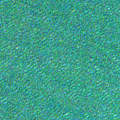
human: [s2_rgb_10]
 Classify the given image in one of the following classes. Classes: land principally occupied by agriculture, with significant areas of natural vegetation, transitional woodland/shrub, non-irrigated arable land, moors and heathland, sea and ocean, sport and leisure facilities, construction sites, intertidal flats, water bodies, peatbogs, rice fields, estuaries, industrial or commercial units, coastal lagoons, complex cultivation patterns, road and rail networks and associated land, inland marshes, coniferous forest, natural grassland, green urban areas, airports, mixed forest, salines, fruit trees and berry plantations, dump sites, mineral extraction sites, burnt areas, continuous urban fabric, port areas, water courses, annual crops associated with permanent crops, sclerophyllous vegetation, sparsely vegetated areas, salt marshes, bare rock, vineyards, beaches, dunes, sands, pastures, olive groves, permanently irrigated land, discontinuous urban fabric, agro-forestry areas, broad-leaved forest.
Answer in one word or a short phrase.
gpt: sea and ocean